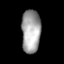
Tissue: lung
Cell type: Endothelial cells
Senescence score: 0.5973
Nuclear area (px): 799
Mean DAPI intensity: 164.422